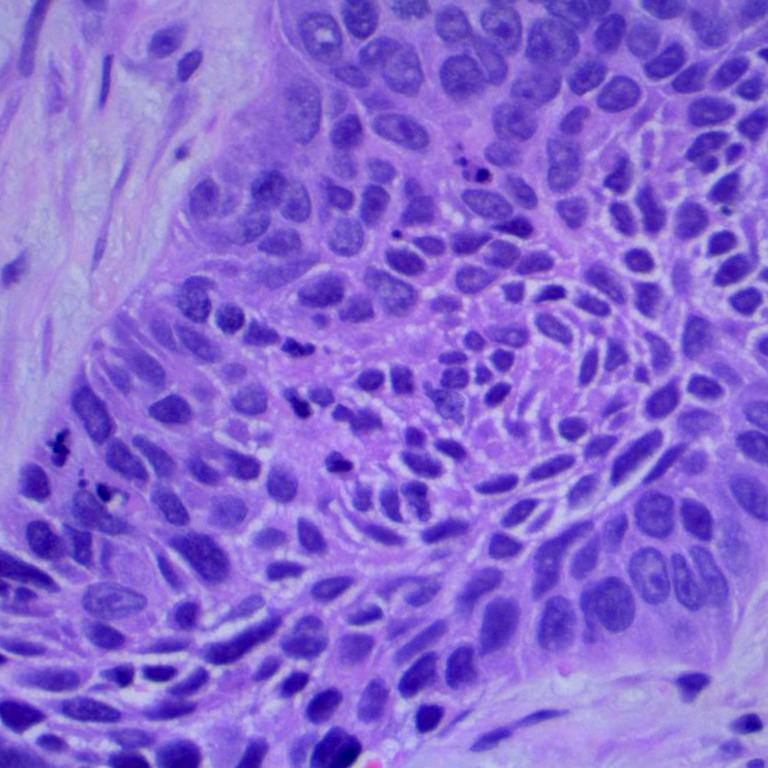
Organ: lung
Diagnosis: squamous carcinomas